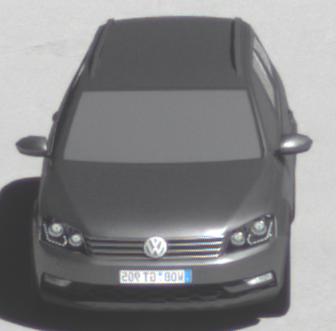
Make: VW
Model: Passat Alltrack 1.8 TSI
Detailed model: Passat (B7) Alltrack
Model produced from: 2012/03
Model produced until: 2013/06
Doors: 5
Color: gray
Road condition: dry road
Daytime: midday
Contrast: high contrast